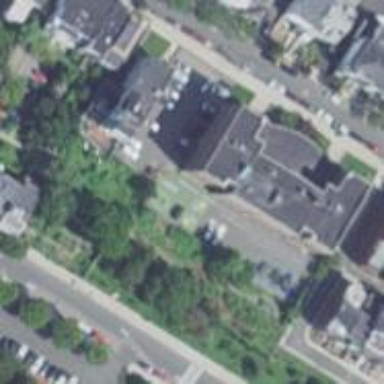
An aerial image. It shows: School building or complex.